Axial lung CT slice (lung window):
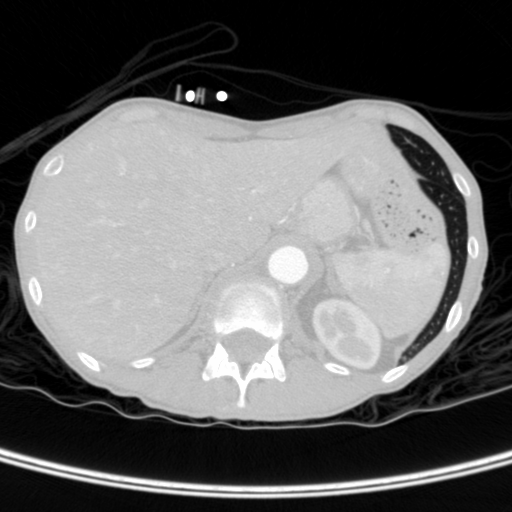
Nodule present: no